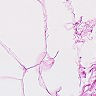
Metastatic tissue present: no